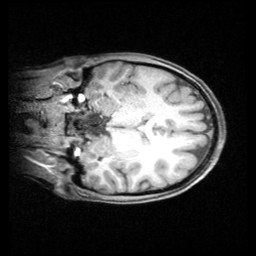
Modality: T1w
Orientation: coronal
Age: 26
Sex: female
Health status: healthy